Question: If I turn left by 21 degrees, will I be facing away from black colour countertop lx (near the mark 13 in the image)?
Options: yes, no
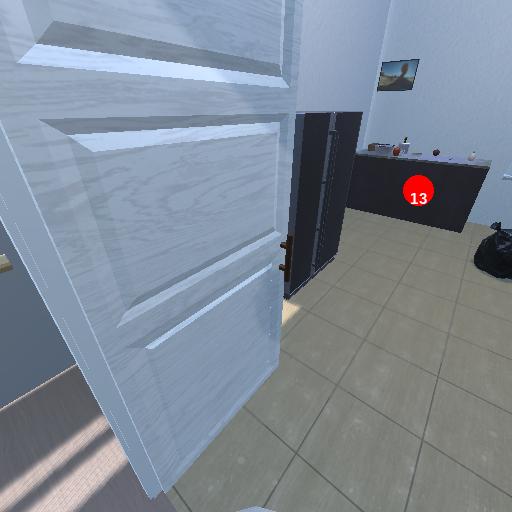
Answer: yes